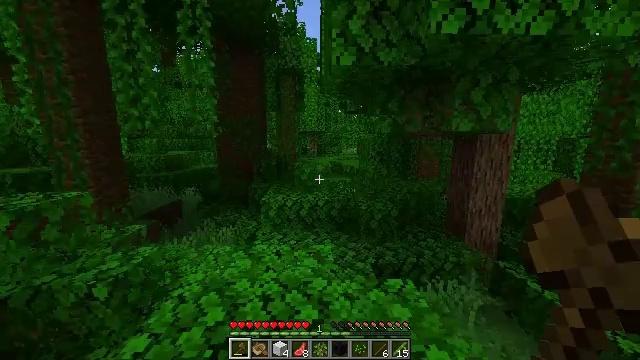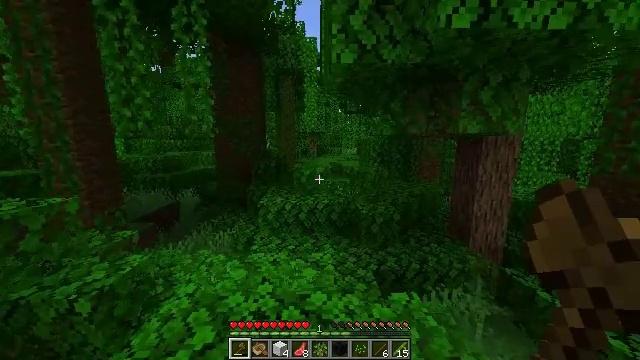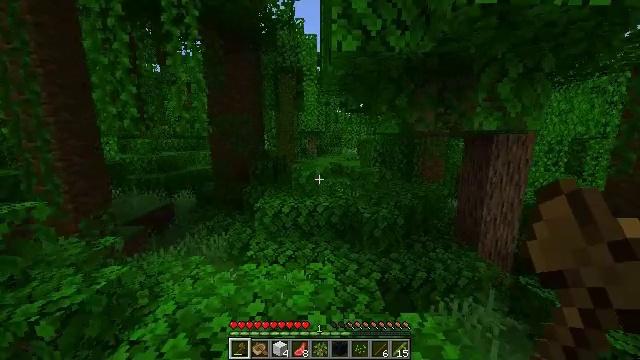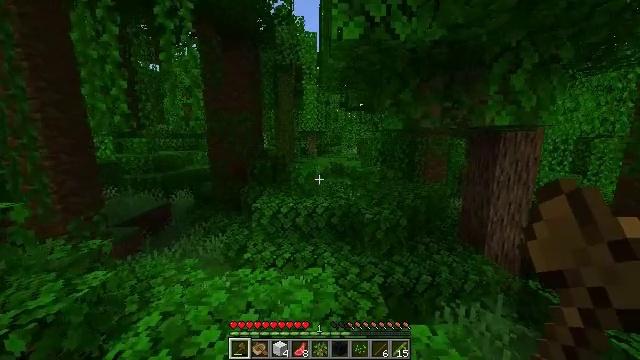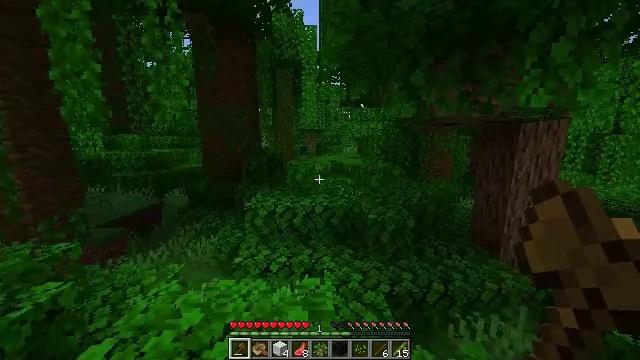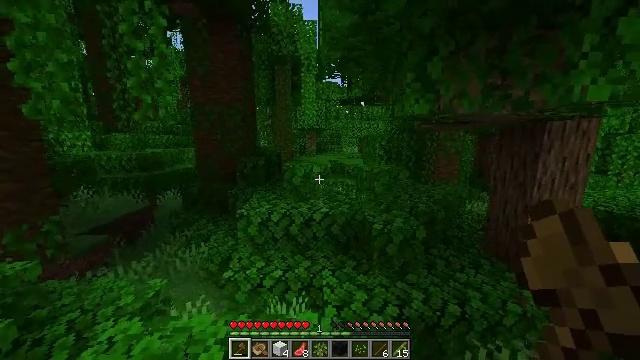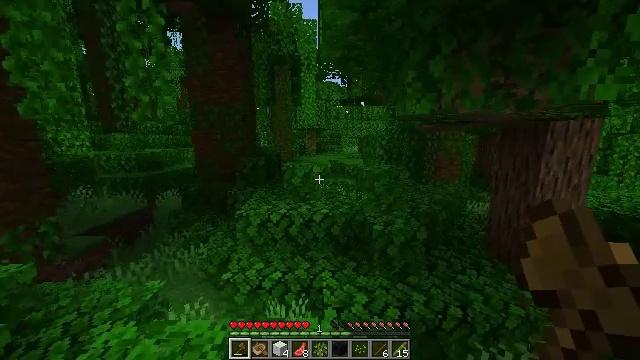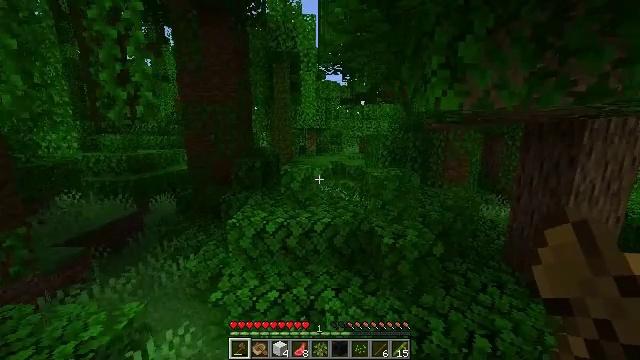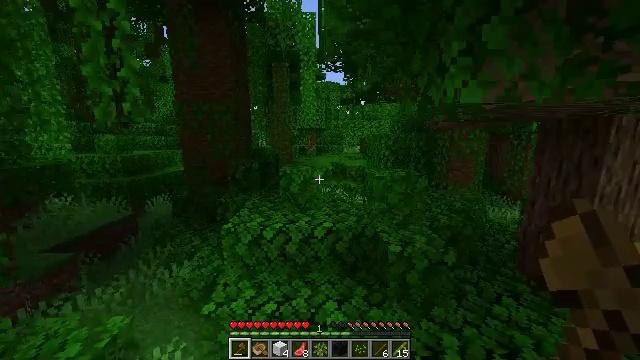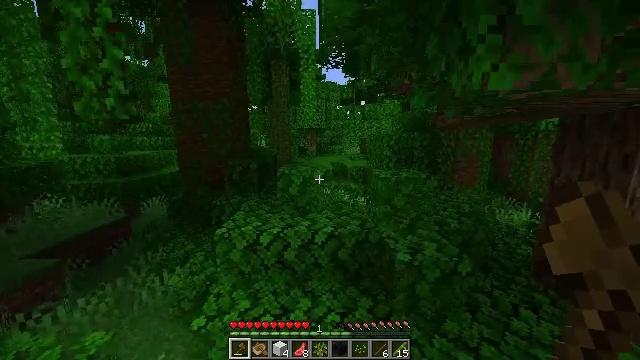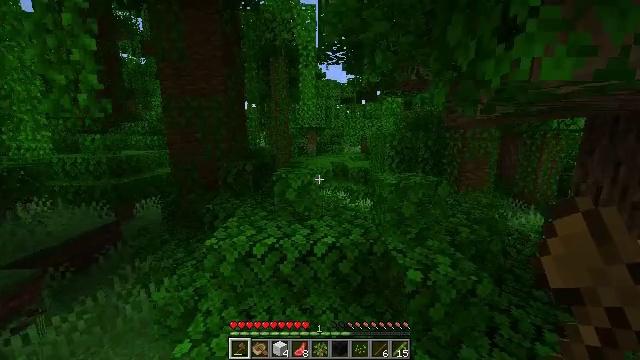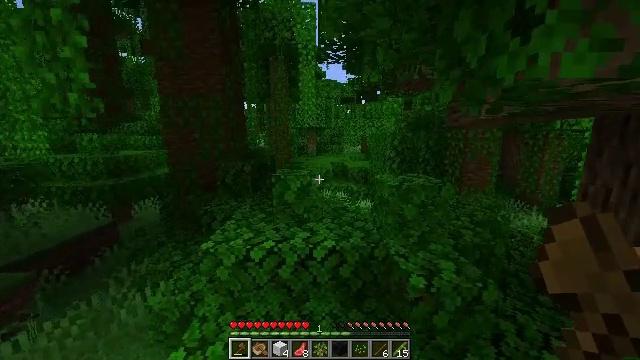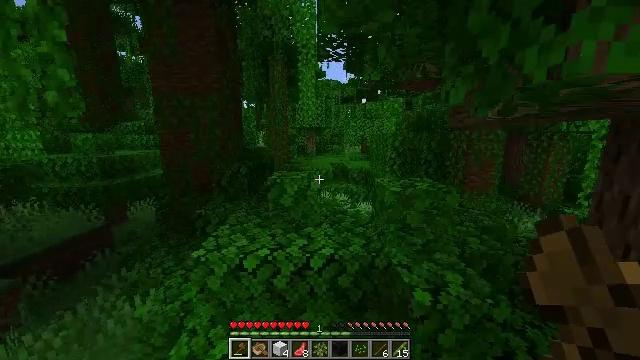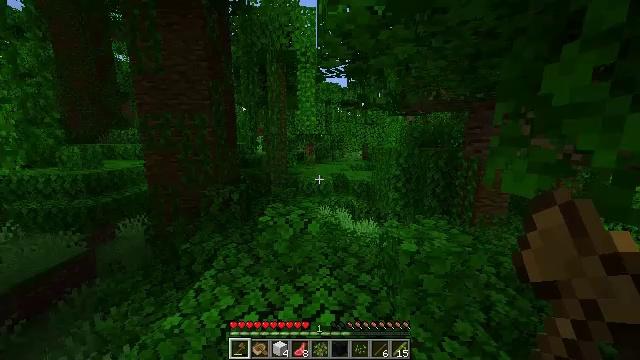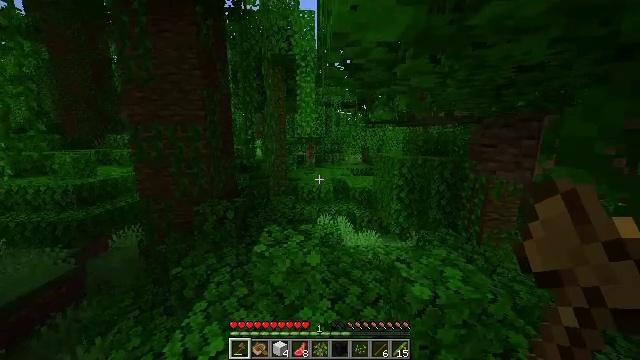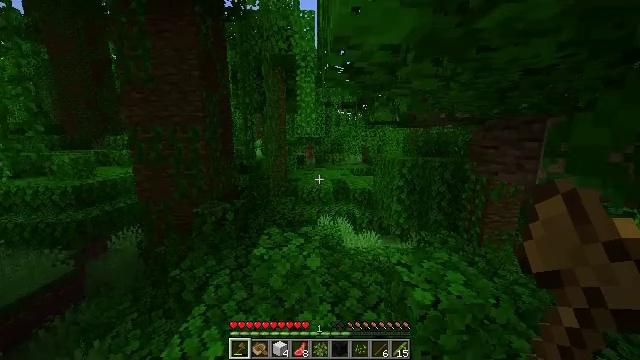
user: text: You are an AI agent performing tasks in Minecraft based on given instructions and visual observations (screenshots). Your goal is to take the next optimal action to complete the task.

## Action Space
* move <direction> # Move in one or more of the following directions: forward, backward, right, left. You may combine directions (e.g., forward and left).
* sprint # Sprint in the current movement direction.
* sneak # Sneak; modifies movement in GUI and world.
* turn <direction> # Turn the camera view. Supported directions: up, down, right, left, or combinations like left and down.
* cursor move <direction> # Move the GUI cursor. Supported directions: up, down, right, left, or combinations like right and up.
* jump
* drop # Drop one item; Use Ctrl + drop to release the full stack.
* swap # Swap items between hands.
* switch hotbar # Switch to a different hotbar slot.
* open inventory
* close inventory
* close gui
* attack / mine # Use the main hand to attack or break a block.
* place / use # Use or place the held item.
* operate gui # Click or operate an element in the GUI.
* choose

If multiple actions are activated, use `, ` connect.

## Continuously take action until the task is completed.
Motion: motion action
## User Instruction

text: Collect vines by mining them.
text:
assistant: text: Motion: move forward
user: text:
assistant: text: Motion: move forward, jump
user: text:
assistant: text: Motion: move forward, jump
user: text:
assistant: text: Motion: move forward, jump
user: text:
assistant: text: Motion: move forward
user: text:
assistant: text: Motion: move forward
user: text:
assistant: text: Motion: move forward
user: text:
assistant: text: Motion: move forward
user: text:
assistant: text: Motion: move forward
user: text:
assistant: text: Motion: move forward
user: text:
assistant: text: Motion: move forward
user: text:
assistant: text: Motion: move forward, jump
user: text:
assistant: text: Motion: move forward, jump
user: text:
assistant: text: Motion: move forward
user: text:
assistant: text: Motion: move forward, jump
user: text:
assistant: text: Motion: move forward, jump
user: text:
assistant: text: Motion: move forward, jump
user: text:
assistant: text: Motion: move forward, jump
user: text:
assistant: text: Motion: move forward, jump
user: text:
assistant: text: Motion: move forward, jump
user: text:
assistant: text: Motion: move forward, jump
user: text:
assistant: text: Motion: move forward, jump
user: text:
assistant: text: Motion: move forward, jump
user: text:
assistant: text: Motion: move forward, jump
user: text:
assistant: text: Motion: move forward, jump
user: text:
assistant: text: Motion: move forward, jump
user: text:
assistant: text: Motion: move forward, jump
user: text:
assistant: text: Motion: move forward, jump
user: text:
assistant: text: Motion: move forward, jump
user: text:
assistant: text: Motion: move forward, jump